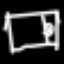
Label: bed